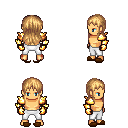
a pixel art fantasy rpg character, male body template, human, tanned skin, gold arm armor, white pants, light blonde unkempt hairstyle, gold gloves, brown slippers, four views (front, back, left, right), 2x2 character sprite sheet, small pixel art, hard edges, no anti-aliasing